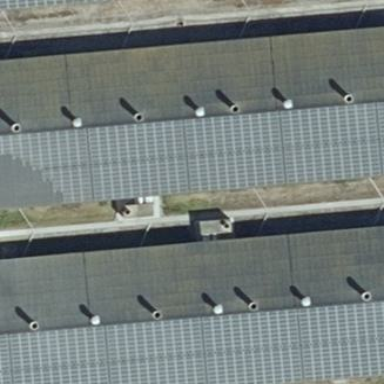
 featuring small solar photovoltaic panel generator. The panel is oriented along the roof and serves as source of electricity through photovoltaic method."